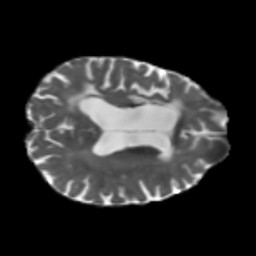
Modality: T2w
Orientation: axial
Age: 63
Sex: female
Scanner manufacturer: siemens
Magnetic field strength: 3 T
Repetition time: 5.47 s
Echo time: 0.0854 s